Question: I have used RubyMine 3.2.1 trialversion for a week now, with no errors at all. But now, when I open RubyMine I get this:

What can I do to fix it? I am using Ruby Version Manager as well.
> spec_fetcher.rb:170: stack level too deep (SystemStackError)
---
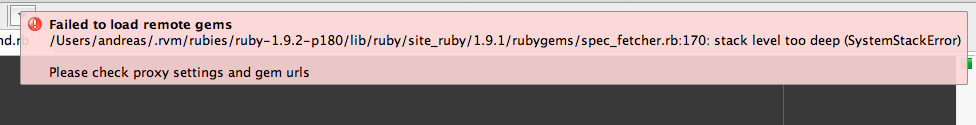
Answer: Looks like some problem with the gem hosting servers, you will get the same behavior in the terminal:
'''
% gem list --remote --all
*** REMOTE GEMS ***
/Users/denofevil/.rvm/rubies/ruby-1.9.2-p180/lib/ruby/site_ruby/1.9.1/rubygems/spec_fetcher.rb:170: stack level too deep (SystemStackError)
'''
In RubyMine you can disable these pop-ups in 'Settings' | 'Notifications' | 'Gem Manager', set to .
: We've <URL> to rubygems project.
: The issue is resolved in RubyGems 1.8.6, run 'gem update --system' to get the latest RubyGems version.